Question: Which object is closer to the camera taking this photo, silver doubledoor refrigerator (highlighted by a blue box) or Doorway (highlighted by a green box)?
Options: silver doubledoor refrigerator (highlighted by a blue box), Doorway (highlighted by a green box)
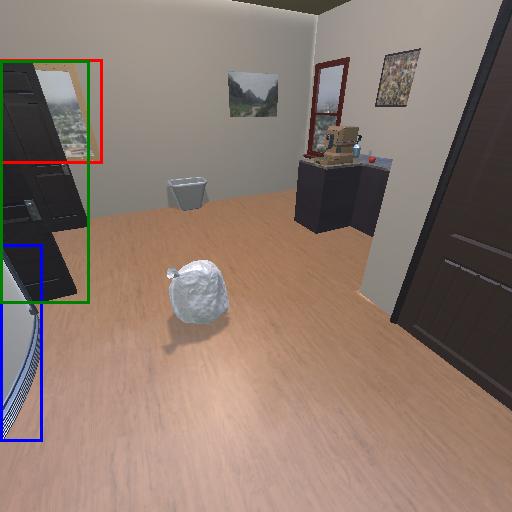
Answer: silver doubledoor refrigerator (highlighted by a blue box)